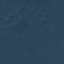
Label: Forest